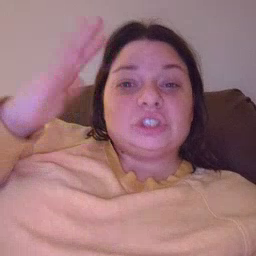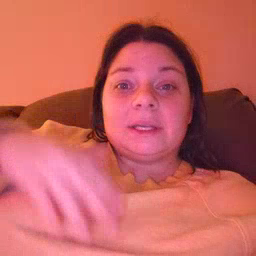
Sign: tree